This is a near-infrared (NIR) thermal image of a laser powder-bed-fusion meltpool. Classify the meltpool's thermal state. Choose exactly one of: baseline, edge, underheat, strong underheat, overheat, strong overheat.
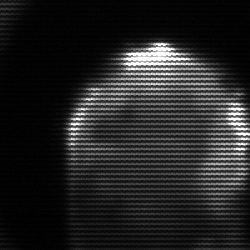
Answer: edge